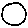
Label: circle